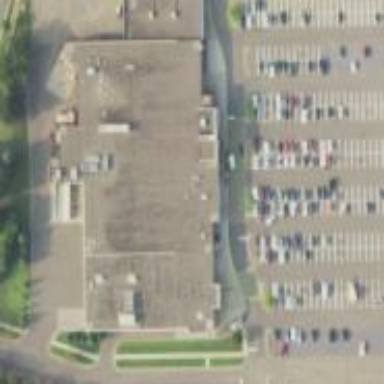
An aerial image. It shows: Supermarket located in building.